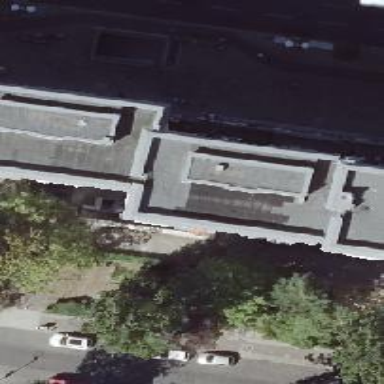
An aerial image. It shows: The image shows part of apartment building.